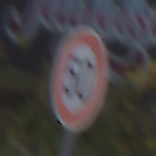
Verkehrszeichen: Geschwindigkeit50
Umgebung: Outdoor, Urban
Tageszeit: MorningAfternoon
Wetter: PartlyCloudy
Licht: Natural
Jahreszeit: NotSpecified
Kontrast: LowContrast